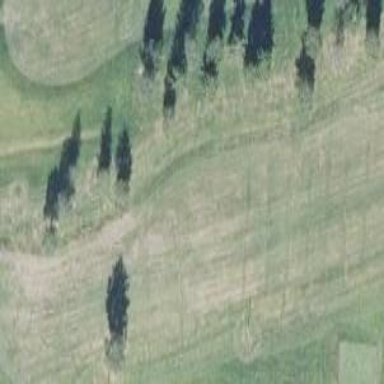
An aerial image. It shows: Golf fairway surrounded by grass.